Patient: sex M, age 57
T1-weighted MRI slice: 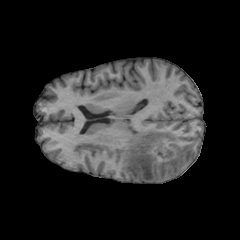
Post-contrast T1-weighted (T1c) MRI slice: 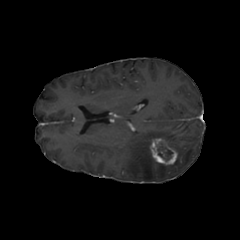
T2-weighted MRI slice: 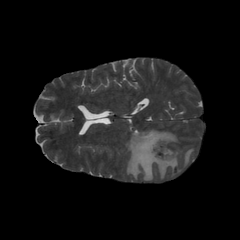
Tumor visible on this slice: yes
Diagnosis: Glioblastoma, IDH-wildtype
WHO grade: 4